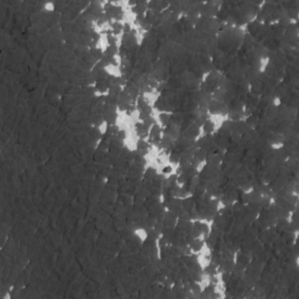
Label: frost